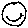
Label: smiley face